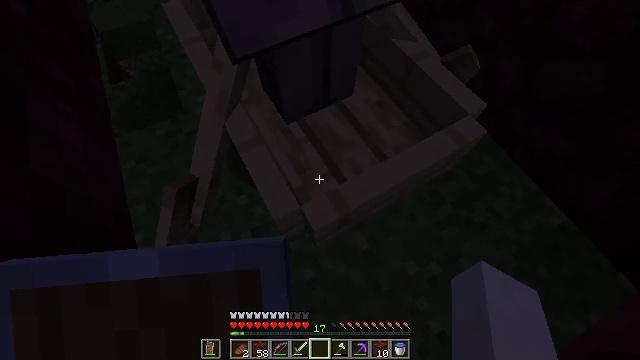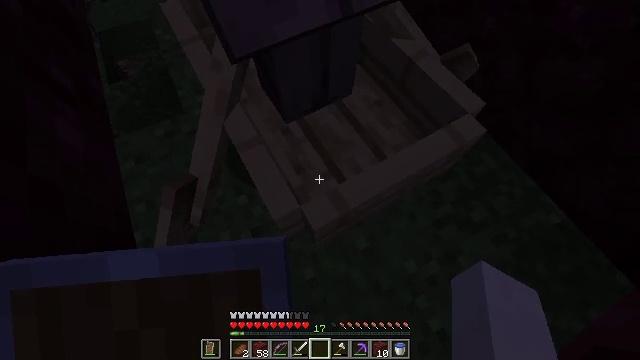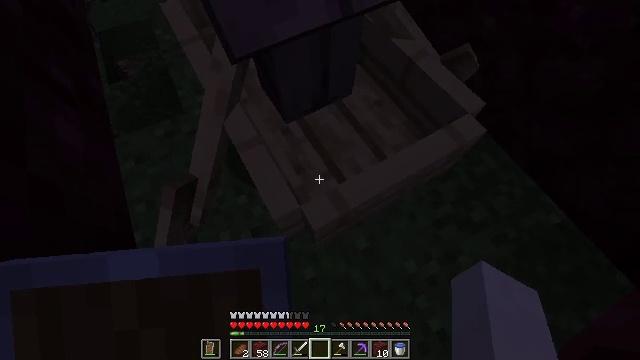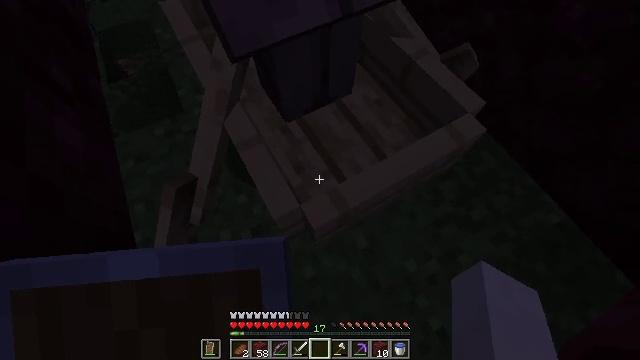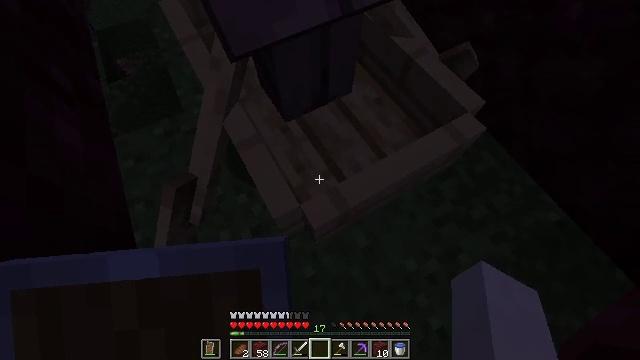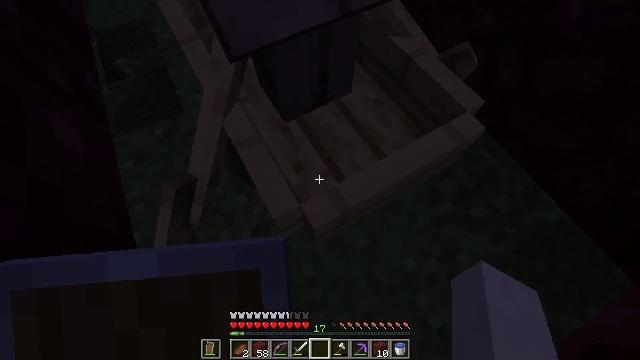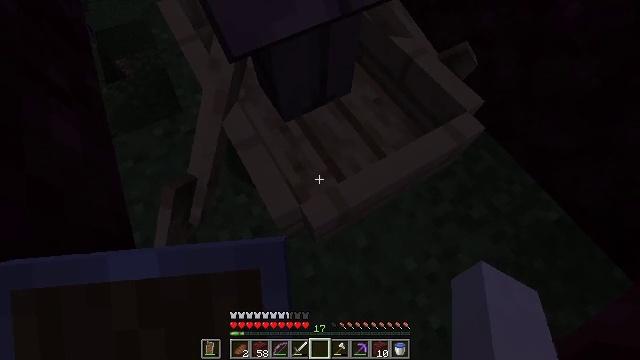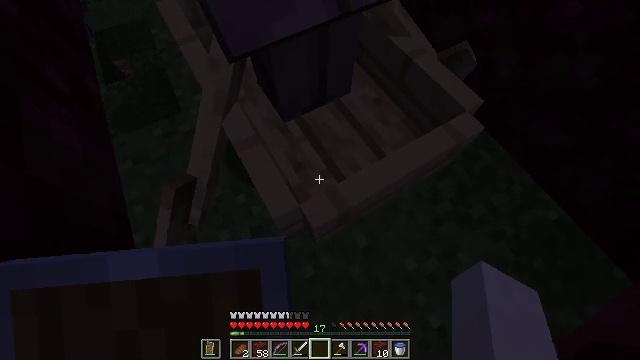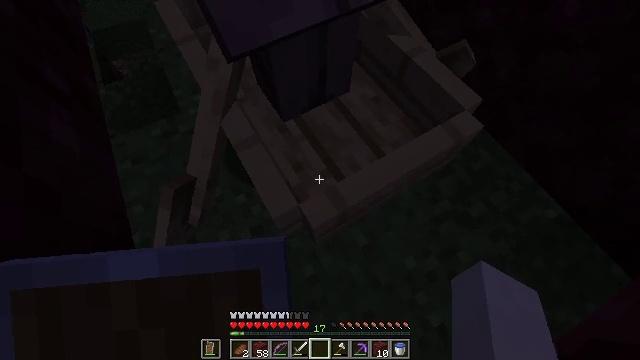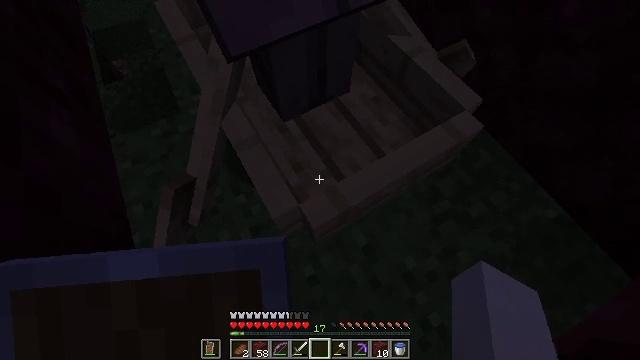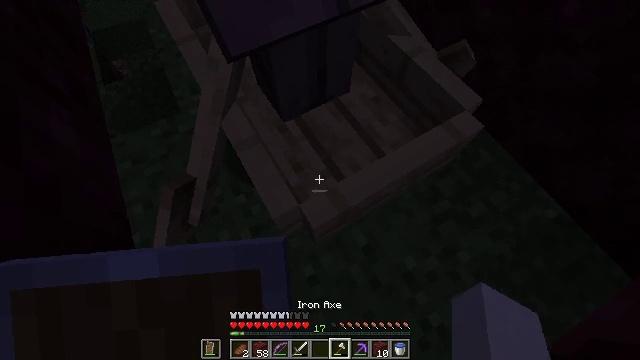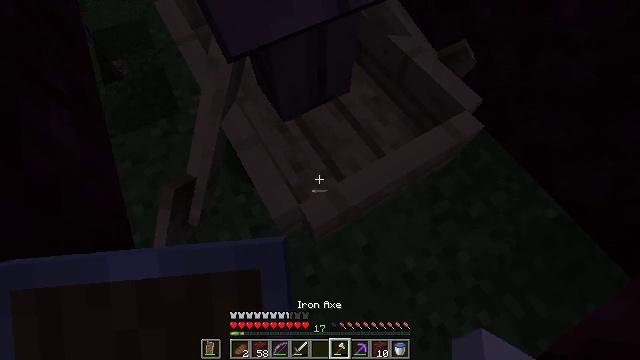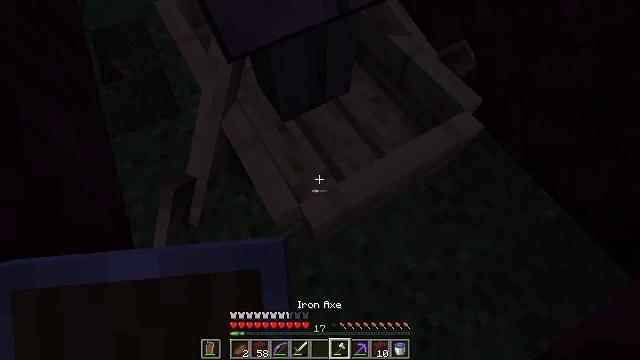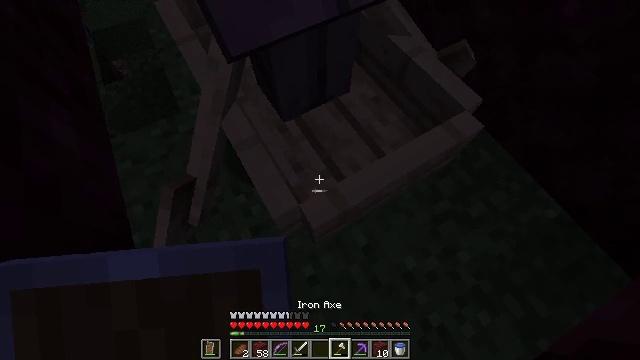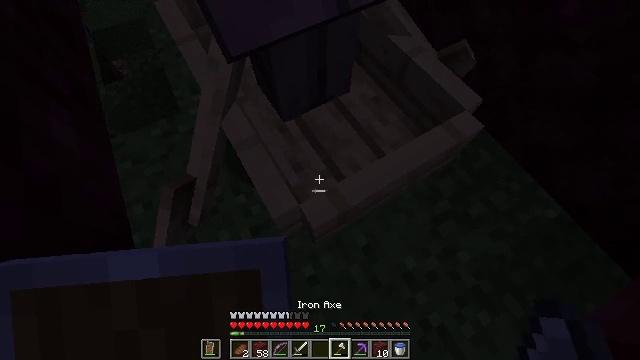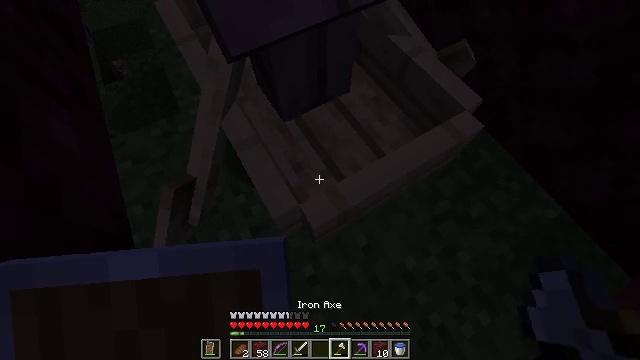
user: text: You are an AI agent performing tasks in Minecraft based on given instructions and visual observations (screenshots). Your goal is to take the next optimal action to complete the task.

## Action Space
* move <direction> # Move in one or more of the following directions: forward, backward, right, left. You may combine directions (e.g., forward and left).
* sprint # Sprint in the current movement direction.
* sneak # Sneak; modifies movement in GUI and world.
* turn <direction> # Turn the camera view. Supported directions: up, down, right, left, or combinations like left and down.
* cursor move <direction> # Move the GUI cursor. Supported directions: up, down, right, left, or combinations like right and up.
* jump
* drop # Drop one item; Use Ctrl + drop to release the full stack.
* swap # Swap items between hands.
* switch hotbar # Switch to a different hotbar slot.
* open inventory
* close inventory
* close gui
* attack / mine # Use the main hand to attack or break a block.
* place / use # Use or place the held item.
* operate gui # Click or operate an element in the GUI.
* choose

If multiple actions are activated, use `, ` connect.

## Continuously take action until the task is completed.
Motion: motion action
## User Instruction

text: Mine the white bed.
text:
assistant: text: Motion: no_op
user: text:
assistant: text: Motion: no_op
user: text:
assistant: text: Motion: no_op
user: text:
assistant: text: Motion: no_op
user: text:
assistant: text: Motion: no_op
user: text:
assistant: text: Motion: no_op
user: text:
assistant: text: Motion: no_op
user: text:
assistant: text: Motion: no_op
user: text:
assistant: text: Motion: no_op
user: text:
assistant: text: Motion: no_op
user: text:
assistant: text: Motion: no_op
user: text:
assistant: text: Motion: no_op
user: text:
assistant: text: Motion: no_op
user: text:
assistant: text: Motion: no_op
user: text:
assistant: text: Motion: no_op
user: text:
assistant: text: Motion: no_op
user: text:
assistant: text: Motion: no_op
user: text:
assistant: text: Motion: no_op
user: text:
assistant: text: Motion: attack / mine
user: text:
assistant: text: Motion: attack / mine
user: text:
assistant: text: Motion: no_op
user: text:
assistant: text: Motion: no_op
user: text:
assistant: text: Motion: no_op
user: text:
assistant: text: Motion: no_op
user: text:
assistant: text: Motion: no_op
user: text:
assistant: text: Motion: no_op
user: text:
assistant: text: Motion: no_op
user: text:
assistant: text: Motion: no_op
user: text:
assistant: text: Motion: no_op
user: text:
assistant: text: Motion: no_op